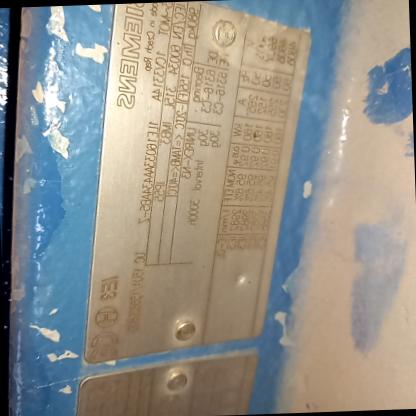
Klasa: tabliczka-znamionowa